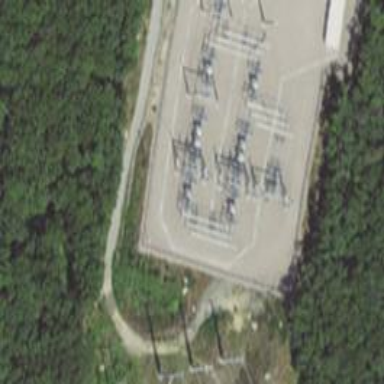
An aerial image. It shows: Switch for power supply.